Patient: sex F, age 54
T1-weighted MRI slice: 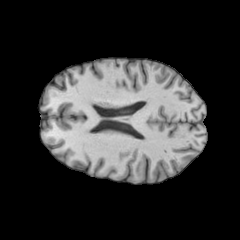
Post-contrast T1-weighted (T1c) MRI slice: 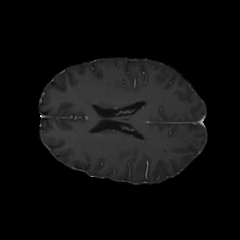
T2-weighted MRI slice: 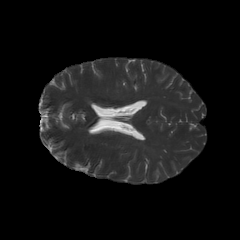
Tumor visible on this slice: no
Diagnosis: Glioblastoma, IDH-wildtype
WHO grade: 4